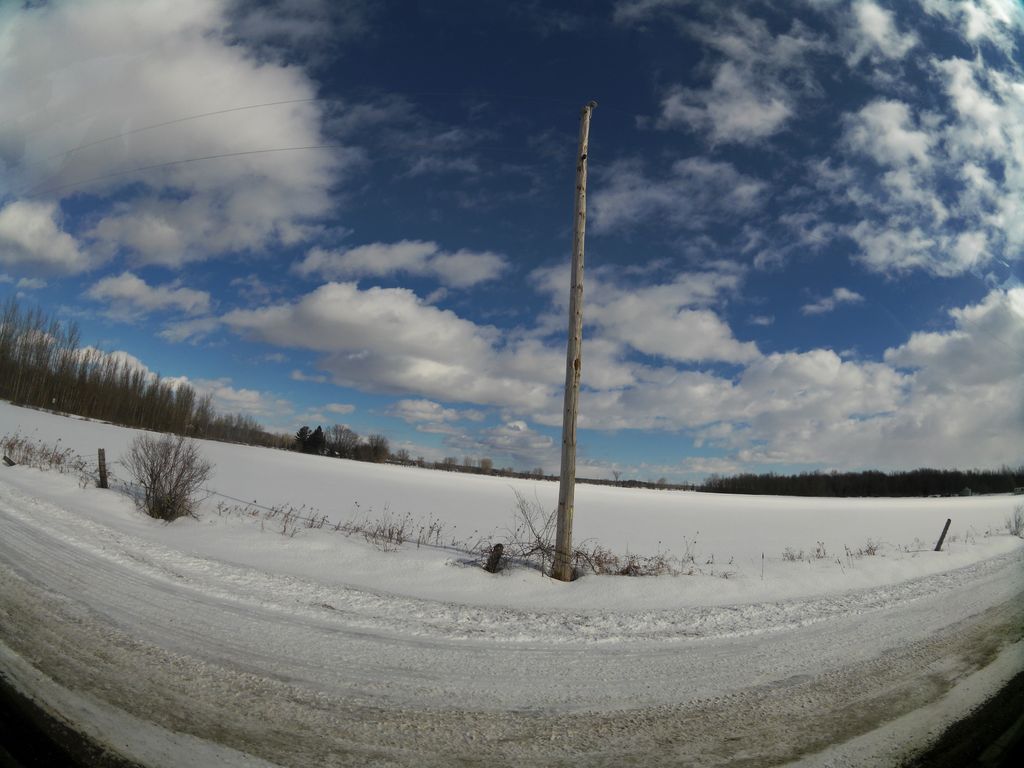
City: ottawa-gatineau